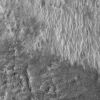
Atmospheric dust classification: not_dusty